This time-frequency spectrogram was computed from a bearing vibration snapshot; brighter regions carry more energy. Determine the bearing's health state. Answer with exactly one of: normal, inner_race, outer_race, ball.
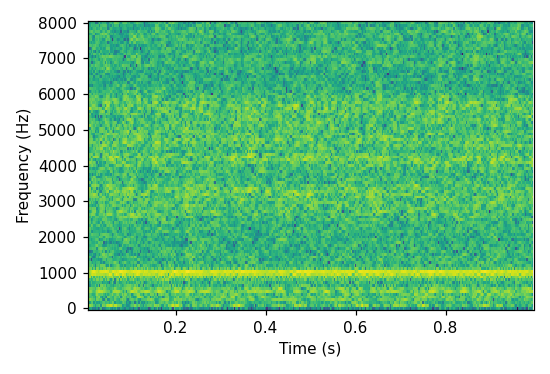
Answer: normal